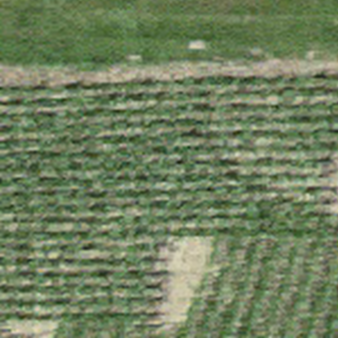
Label: other